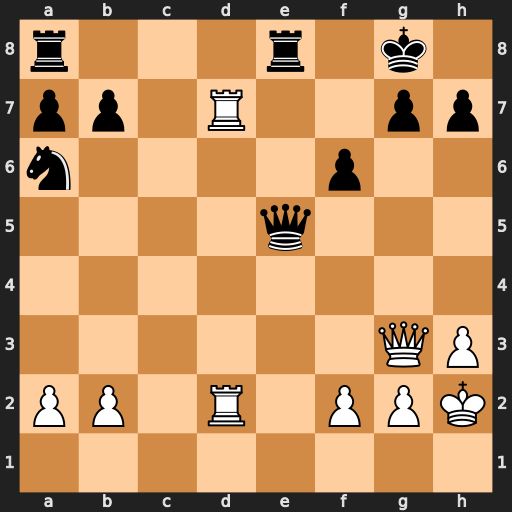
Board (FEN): r3r1k1/pp1R2pp/n4p2/4q3/8/6QP/PP1R1PPK/8
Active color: w
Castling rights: -
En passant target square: -
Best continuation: f4 Qe7 Rxe7